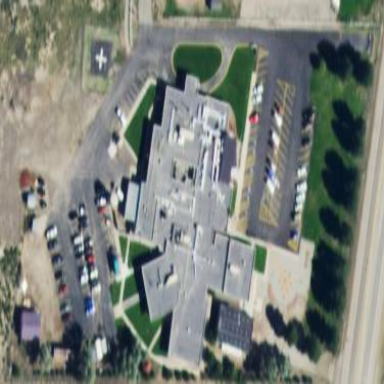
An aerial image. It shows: Hospital.